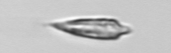
Label: Oxytoxum